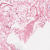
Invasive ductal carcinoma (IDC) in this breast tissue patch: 0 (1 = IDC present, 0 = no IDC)